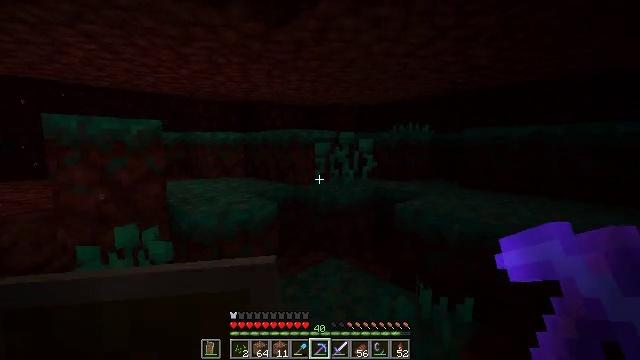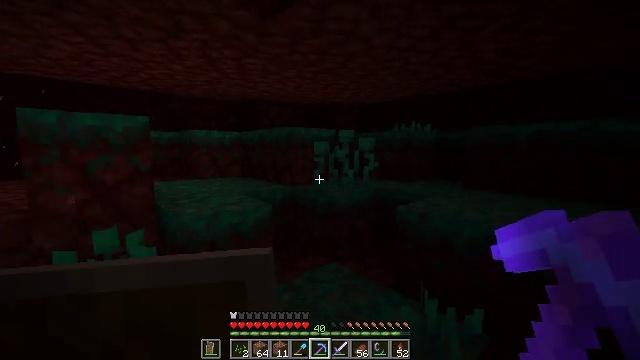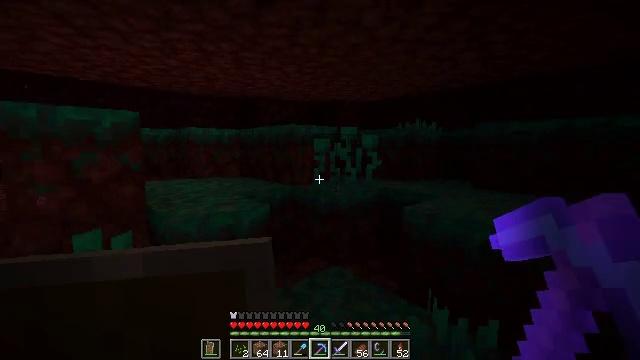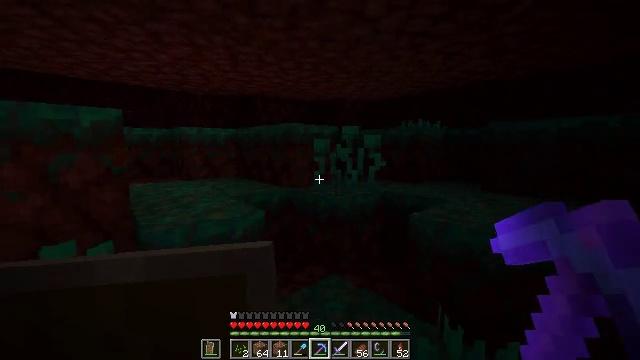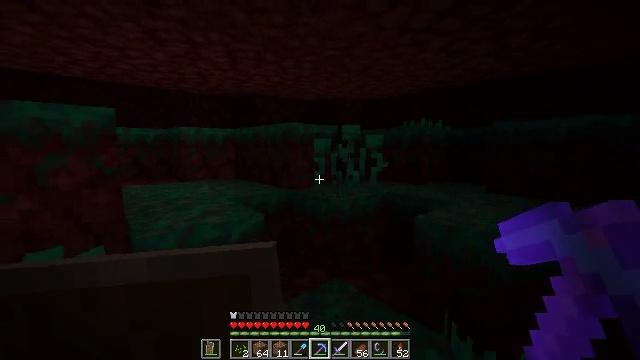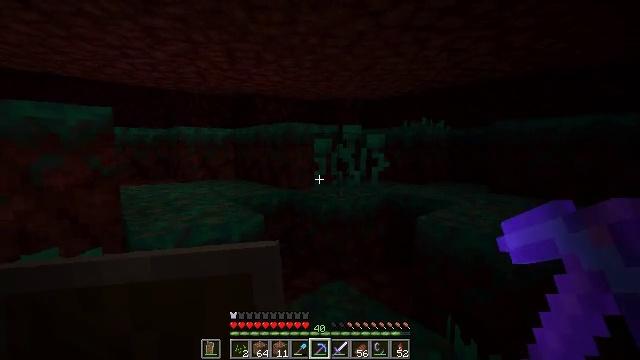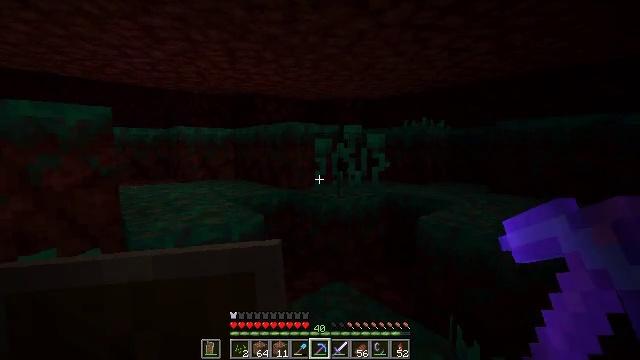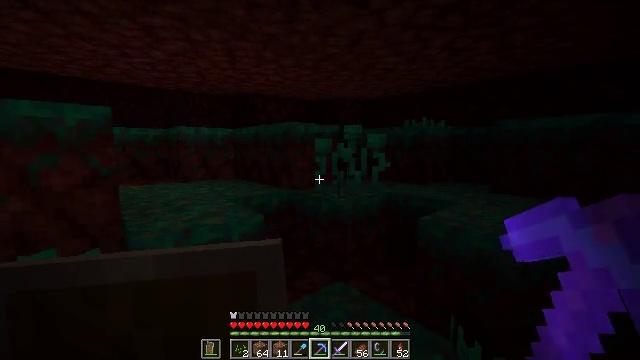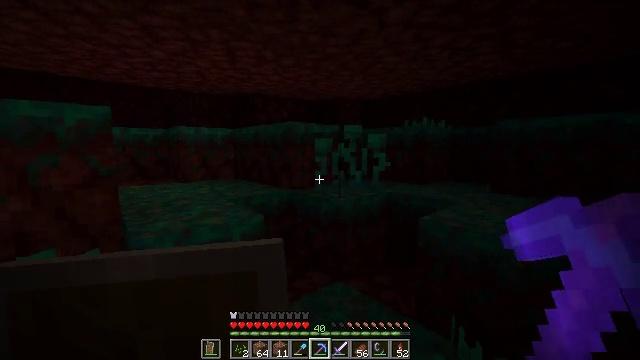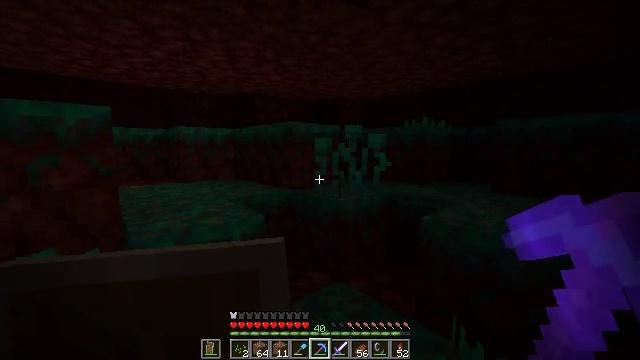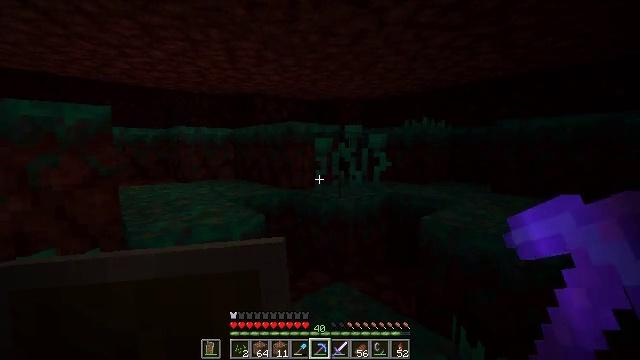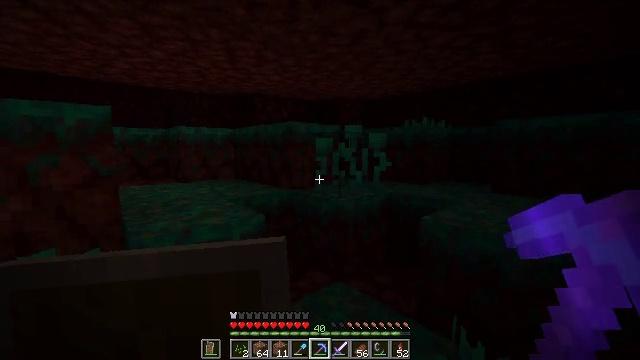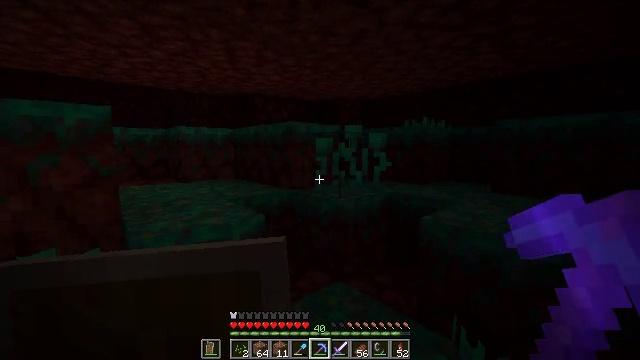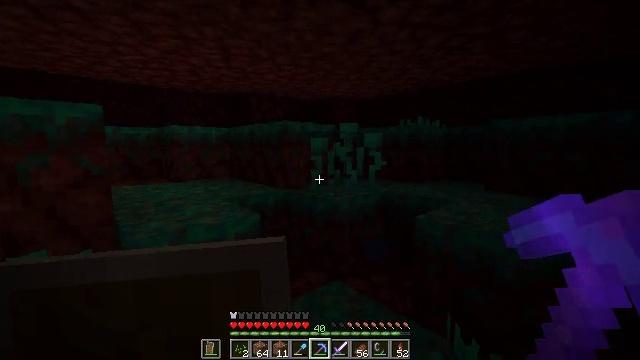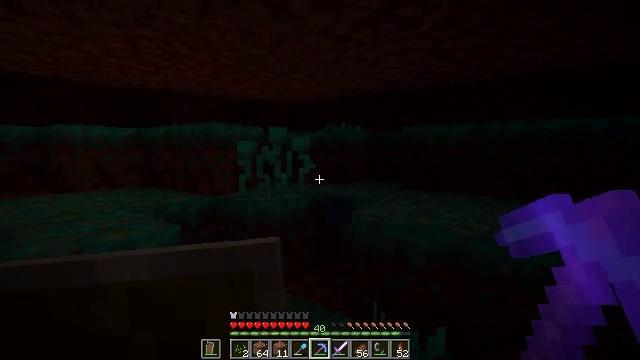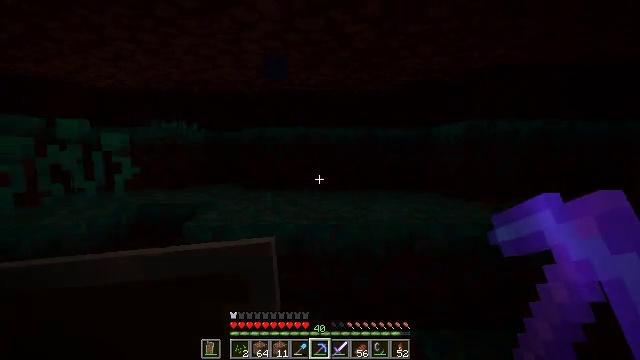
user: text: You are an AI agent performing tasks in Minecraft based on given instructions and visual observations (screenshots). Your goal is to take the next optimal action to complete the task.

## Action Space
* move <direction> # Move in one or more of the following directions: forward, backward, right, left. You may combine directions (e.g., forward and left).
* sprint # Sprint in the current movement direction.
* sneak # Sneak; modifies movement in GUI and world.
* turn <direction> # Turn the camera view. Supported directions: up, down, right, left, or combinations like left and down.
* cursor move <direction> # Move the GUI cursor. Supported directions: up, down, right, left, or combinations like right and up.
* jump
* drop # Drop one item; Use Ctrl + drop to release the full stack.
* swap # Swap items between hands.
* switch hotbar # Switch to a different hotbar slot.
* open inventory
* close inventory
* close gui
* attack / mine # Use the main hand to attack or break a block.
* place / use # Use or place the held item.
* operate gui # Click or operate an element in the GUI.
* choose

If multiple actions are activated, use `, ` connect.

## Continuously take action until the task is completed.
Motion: motion action
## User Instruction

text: Break the warped nylium block.
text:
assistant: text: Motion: move forward
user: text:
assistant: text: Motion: move forward
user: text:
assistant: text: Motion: no_op
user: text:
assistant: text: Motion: no_op
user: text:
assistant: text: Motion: no_op
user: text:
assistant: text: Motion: no_op
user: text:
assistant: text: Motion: no_op
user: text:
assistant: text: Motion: no_op
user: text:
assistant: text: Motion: no_op
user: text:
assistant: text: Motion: no_op
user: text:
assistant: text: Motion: no_op
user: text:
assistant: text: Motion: no_op
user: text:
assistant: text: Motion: turn right
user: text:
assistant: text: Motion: turn right
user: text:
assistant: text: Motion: turn right
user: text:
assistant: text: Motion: turn right
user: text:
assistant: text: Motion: turn right and down
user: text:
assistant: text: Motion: turn right and down
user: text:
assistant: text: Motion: turn right
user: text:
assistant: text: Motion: turn right
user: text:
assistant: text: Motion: turn right
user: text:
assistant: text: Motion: turn right
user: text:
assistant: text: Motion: turn right
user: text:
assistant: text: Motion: turn right
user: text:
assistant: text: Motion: turn right
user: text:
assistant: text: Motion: turn left and up
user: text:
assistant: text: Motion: turn left and up
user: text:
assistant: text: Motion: turn right
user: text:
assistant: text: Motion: turn right and down
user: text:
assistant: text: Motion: turn left and down